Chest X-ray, PA view. Patient: 16 years old, sex F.
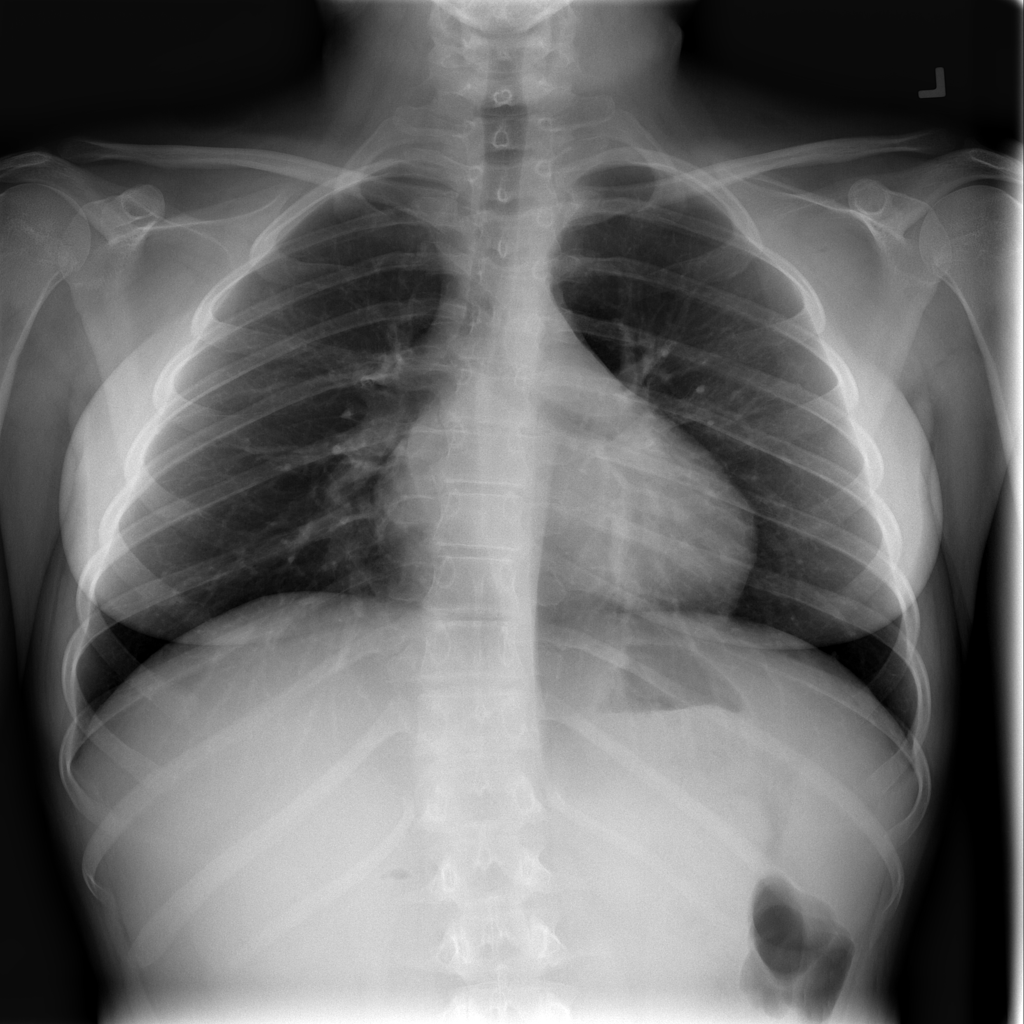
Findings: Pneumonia